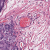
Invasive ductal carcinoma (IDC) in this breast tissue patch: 0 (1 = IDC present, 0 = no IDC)